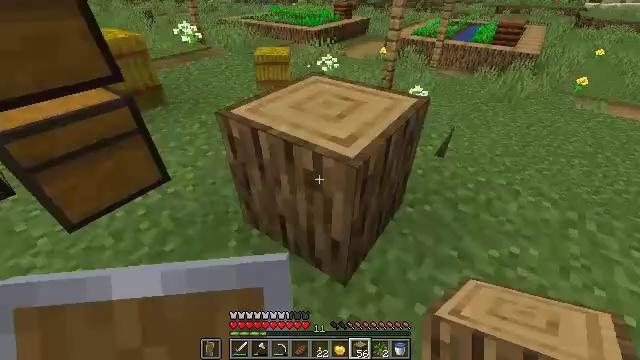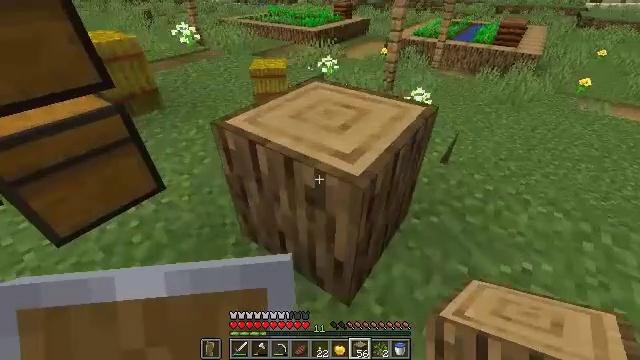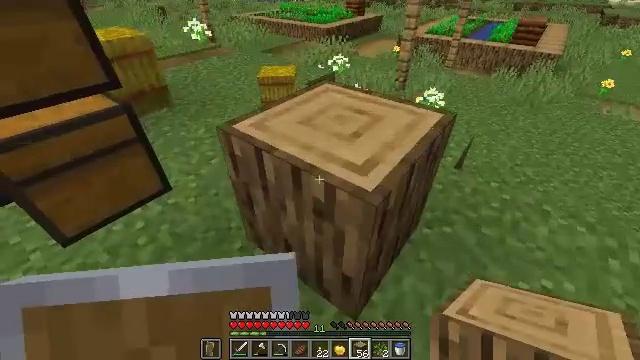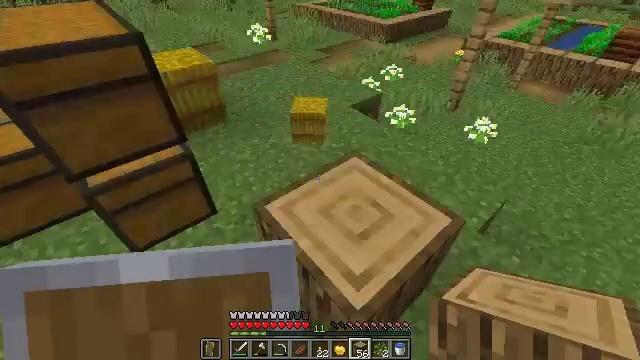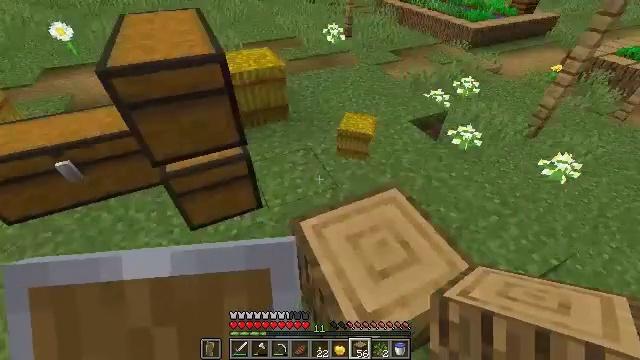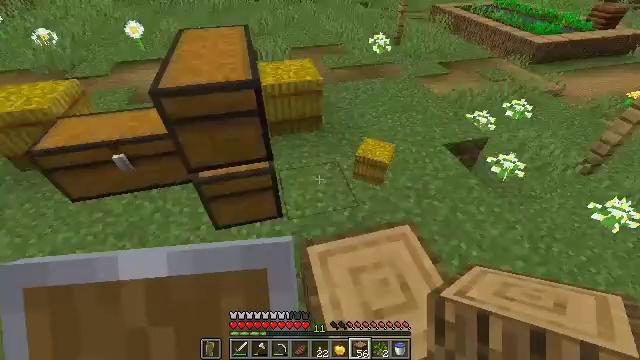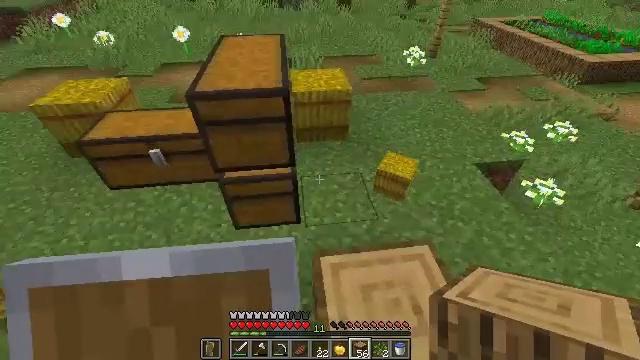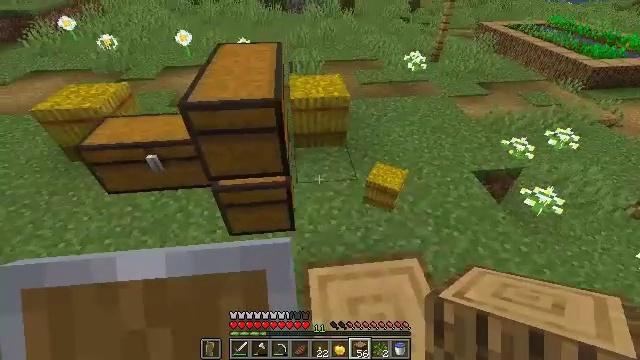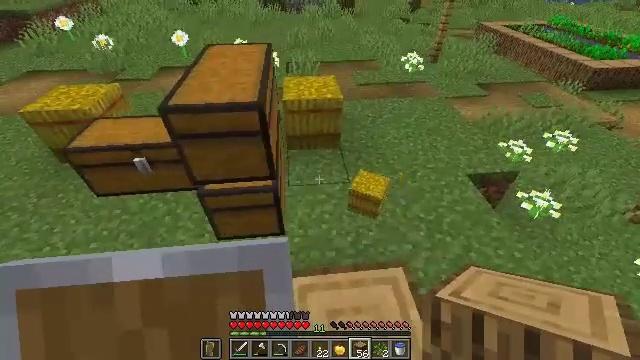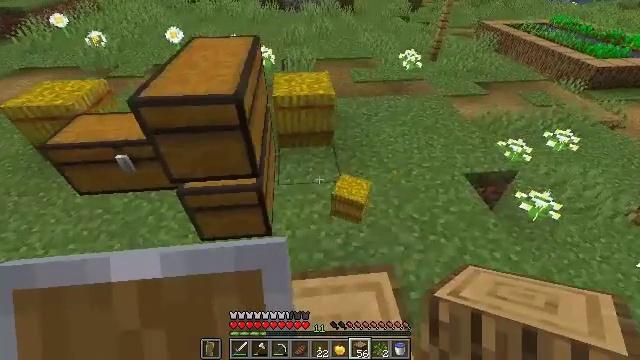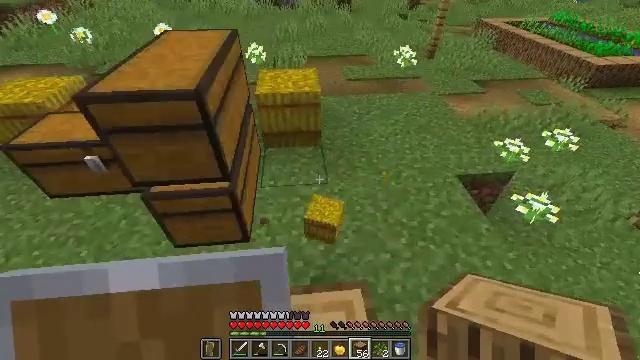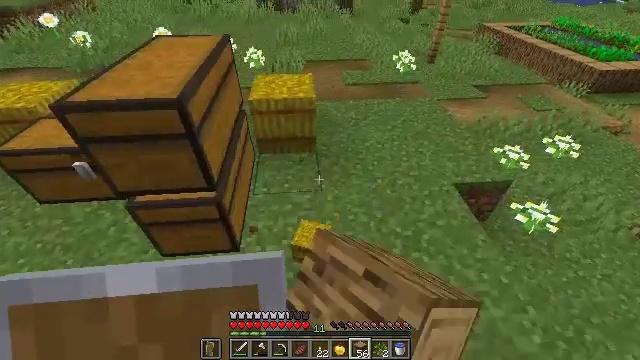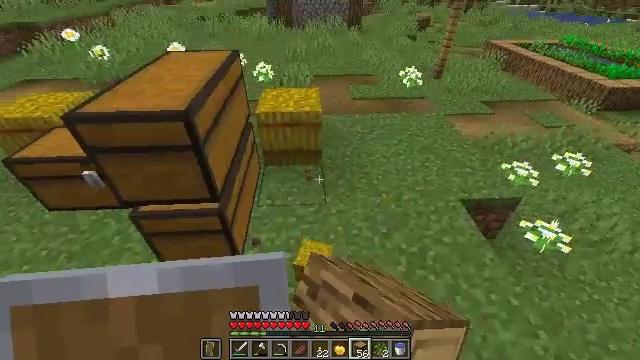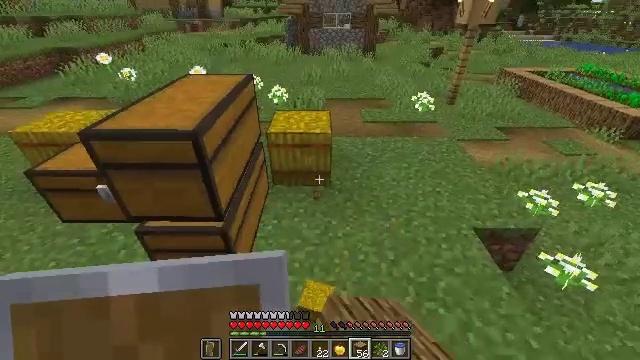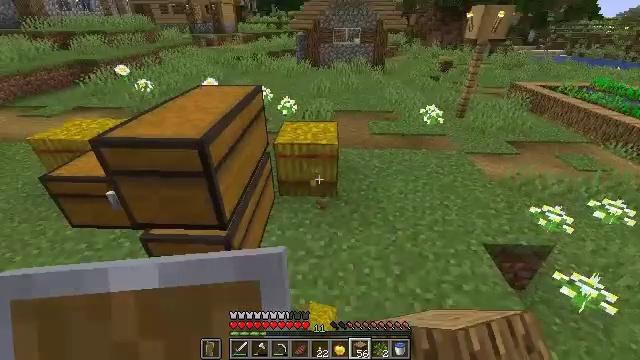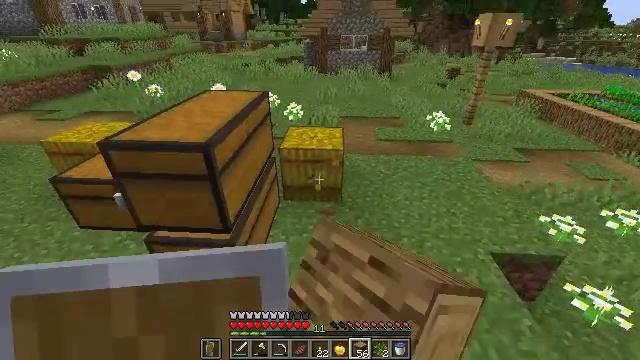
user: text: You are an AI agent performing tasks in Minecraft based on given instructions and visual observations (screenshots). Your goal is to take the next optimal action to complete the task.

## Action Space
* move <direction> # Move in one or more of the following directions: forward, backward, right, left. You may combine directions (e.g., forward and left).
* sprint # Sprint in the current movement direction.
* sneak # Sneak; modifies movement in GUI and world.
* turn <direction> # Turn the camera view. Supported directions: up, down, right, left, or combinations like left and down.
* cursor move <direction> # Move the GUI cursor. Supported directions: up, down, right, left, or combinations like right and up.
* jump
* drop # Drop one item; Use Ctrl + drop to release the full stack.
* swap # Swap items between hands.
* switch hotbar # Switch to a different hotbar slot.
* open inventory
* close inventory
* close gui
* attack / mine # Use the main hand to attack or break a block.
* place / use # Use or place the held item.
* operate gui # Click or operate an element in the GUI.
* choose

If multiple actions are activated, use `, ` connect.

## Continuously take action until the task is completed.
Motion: motion action
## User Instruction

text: Break the hay block to collect it.
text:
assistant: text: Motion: move forward
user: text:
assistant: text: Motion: move forward and move right, turn left, jump
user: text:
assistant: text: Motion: move forward and move right, turn left and down, jump
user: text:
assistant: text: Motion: move forward and move right, turn left and down, jump
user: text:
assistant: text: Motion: move forward and move right, turn left, jump
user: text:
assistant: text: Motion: move forward and move right, turn left and up
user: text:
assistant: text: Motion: move forward and move right
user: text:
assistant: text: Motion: move forward and move right
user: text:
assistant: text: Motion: move forward and move right
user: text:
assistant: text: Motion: move forward, attack / mine
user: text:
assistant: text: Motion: attack / mine
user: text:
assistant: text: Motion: turn left and up, attack / mine
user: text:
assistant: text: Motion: turn left and up, attack / mine
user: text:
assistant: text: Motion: turn left and up, attack / mine
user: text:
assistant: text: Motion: turn left and up, attack / mine
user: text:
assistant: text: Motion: turn left, attack / mine
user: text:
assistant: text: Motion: turn left, attack / mine
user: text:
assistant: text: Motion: attack / mine
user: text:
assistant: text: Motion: attack / mine
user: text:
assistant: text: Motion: attack / mine
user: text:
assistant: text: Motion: attack / mine
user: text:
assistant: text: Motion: attack / mine
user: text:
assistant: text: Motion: attack / mine
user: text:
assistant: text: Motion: attack / mine
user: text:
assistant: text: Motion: attack / mine
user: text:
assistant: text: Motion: attack / mine
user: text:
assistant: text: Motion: attack / mine
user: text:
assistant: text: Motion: attack / mine
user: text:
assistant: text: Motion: move forward, attack / mine
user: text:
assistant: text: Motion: move forward, attack / mine